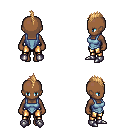
a pixel art fantasy rpg character, female body template, human, dark skin, blue vest, gold greaves, light blonde mohawk hairstyle, metal boots, four views (front, back, left, right), 2x2 character sprite sheet, small pixel art, hard edges, no anti-aliasing